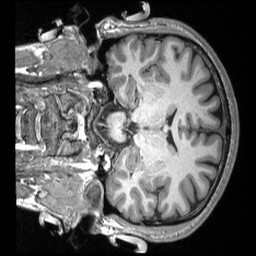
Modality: T1w
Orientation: coronal
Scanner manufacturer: siemens
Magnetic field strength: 3 T
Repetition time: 2.3 s
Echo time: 0.00308 s